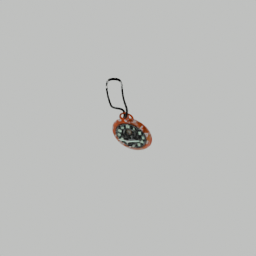
Label: decoration